Question: <URL> I am facing a problem when I try to develop an Android App that display the data from Firestore.
.
Can I know why it is not displaying the data on my RecyclerView and EventPage? I have rechecked everything, but I still can't find out why data doesn't show on EventPage.
EventPage.java
'''
public class EventPage extends AppCompatActivity {
private static final String TAG = "DashboardFragment";
private FirestoreRecyclerAdapter<EventModel, EventViewHolder> adapter;
private RecyclerView recyclerView;
@Override
protected void onCreate(Bundle savedInstanceState) {
super.onCreate(savedInstanceState);
setContentView(R.layout.activity_event_page);
//Set recyclerView
recyclerView = findViewById(R.id.recyclerEventCard);
recyclerView.setHasFixedSize(true);
recyclerView.setLayoutManager(new LinearLayoutManager(this));
recyclerView.setAdapter(adapter);
FirebaseFirestore db = FirebaseFirestore.getInstance();
CollectionReference cRef = db.collection("event");
Query query = db.collection("event").orderBy("ASC").limit(10);
FirestoreRecyclerOptions<EventModel> options = new FirestoreRecyclerOptions.Builder<EventModel>()
.setQuery(query, EventModel.class)
.build();
adapter = new FirestoreRecyclerAdapter<EventModel, EventViewHolder>(options) {
@Override
protected void onBindViewHolder(@NonNull EventViewHolder holder, int position, @NonNull EventModel model) {
holder.textViewEName.setText(model.getEName());
holder.textViewEDate.setText(model.getEDate());
holder.textViewEVenue.setText(model.getEVenue());
holder.textViewEDesc.setText(model.getEDesc());
}
@NonNull
@Override
public EventViewHolder onCreateViewHolder(@NonNull ViewGroup parent, int viewType) {
//Changes on XML file. Try it.
View v=LayoutInflater.from(parent.getContext()).inflate(R.layout.event_card_list, parent, false);
return new EventViewHolder(v);
}
};
adapter.startListening();
recyclerView.setAdapter(adapter);
}
}
'''
EventModel.java
'''
package com.example.myvolunteer;
public class EventModel {
private String EName;
private String EDate;
private String EVenue;
private String EDesc;
//Constructor
public EventModel(){}
public EventModel(String EName, String EDate, String EVenue, String EDesc){
this.EName = EName;
this.EDate = EDate;
this.EVenue = EVenue;
this.EDesc = EDesc;
}
public String getEName() {
return EName;
}
public void setEName(String EName) {
this.EName = EName;
}
public String getEDate() {
return EDate;
}
public void setEDate(String EDate) {
this.EDate = EDate;
}
public String getEVenue() {
return EVenue;
}
public void setEVenue(String EVenue) {
this.EVenue = EVenue;
}
public String getEDesc() {
return EDesc;
}
public void setEDesc(String EDesc) {
this.EDesc = EDesc;
}
}
'''
EventViewHolder.java
'''
package com.example.myvolunteer;
import android.view.View;
import android.widget.TextView;
import androidx.annotation.NonNull;
import androidx.recyclerview.widget.RecyclerView;
import org.jetbrains.annotations.NotNull;
class EventViewHolder extends RecyclerView.ViewHolder{
TextView textViewEName, textViewEVenue, textViewEDate, textViewEDesc;
public EventViewHolder(@NonNull @NotNull View itemView) {
super(itemView);
textViewEName = itemView.findViewById(R.id.textEventName);
textViewEDate = itemView.findViewById(R.id.textEventDate);
textViewEVenue = itemView.findViewById(R.id.textEventVenue);
textViewEDesc = itemView.findViewById(R.id.textEventDesc);
}
}
'''
activity_event_page.xml
'''
<?xml version="1.0" encoding="utf-8"?>
<androidx.constraintlayout.widget.ConstraintLayout xmlns:android="http://schemas.android.com/apk/res/android"
xmlns:app="http://schemas.android.com/apk/res-auto"
xmlns:tools="http://schemas.android.com/tools"
android:layout_width="match_parent"
android:layout_height="match_parent"
tools:context=".EventPage">
<androidx.recyclerview.widget.RecyclerView
android:id="@+id/recyclerEventCard"
android:layout_width="351dp"
android:layout_height="663dp"
app:layout_constraintBottom_toBottomOf="parent"
app:layout_constraintEnd_toEndOf="parent"
app:layout_constraintStart_toStartOf="parent"
app:layout_constraintTop_toTopOf="parent" />
</androidx.constraintlayout.widget.ConstraintLayout>
'''
event_card_list.xml
'''
<?xml version="1.0" encoding="utf-8"?>
<androidx.constraintlayout.widget.ConstraintLayout xmlns:android="http://schemas.android.com/apk/res/android"
xmlns:app="http://schemas.android.com/apk/res-auto"
xmlns:tools="http://schemas.android.com/tools"
android:layout_width="wrap_content"
android:orientation="vertical"
android:layout_height="wrap_content"
>
<androidx.cardview.widget.CardView
android:layout_width="match_parent"
android:layout_height="250dp"
app:cardBackgroundColor="#B7F1FE"
app:cardCornerRadius="10dp"
app:cardElevation="10dp">
<LinearLayout
android:layout_width="wrap_content"
android:layout_height="wrap_content"
android:orientation="horizontal">
<LinearLayout
android:layout_width="432dp"
android:layout_height="wrap_content"
android:layout_weight="1"
android:gravity="center"
android:orientation="vertical">
<TextView
android:id="@+id/textEventName"
android:layout_width="match_parent"
android:layout_height="wrap_content"
android:layout_marginLeft="5dp"
android:layout_marginTop="10dp"
android:text="Event Name"
android:textColor="@color/black"
android:textSize="25sp"
android:textStyle="bold" />
<TextView
android:id="@+id/textEventDate"
android:layout_width="match_parent"
android:layout_height="wrap_content"
android:layout_marginLeft="10dp"
android:layout_marginTop="5dp"
android:layout_marginRight="10dp"
android:layout_marginBottom="5dp"
android:text="Date"
android:textColor="@color/black"
android:textSize="20sp" />
<TextView
android:id="@+id/textEventVenue"
android:layout_width="match_parent"
android:layout_height="wrap_content"
android:layout_marginLeft="10dp"
android:layout_marginTop="5dp"
android:layout_marginRight="10dp"
android:layout_marginBottom="5dp"
android:text="Venue"
android:textColor="@color/black"
android:textSize="20sp" />
<TextView
android:id="@+id/textEventDesc"
android:layout_width="match_parent"
android:layout_height="30dp"
android:layout_marginLeft="10dp"
android:layout_marginTop="5dp"
android:layout_marginRight="10dp"
android:layout_marginBottom="5dp"
android:text="Description"
android:textColor="@color/black"
android:textSize="20sp" />
<androidx.constraintlayout.widget.ConstraintLayout
android:layout_width="match_parent"
android:layout_height="wrap_content"
android:layout_marginLeft="10dp"
android:layout_marginTop="5dp"
android:layout_marginRight="10dp"
android:layout_marginBottom="5dp">
<TextView
android:id="@+id/createText"
android:layout_width="wrap_content"
android:layout_height="30dp"
android:text="Created By: "
android:textColor="@color/black"
android:textSize="18sp"
app:layout_constraintBottom_toBottomOf="parent"
app:layout_constraintStart_toStartOf="parent"
app:layout_constraintTop_toTopOf="parent" />
<TextView
android:id="@+id/textEventCreatedBy"
android:layout_width="wrap_content"
android:layout_height="30dp"
android:layout_marginStart="8dp"
android:layout_marginLeft="8dp"
android:layout_marginTop="8dp"
android:text="Leader Name"
android:textColor="@color/black"
android:textSize="15sp"
app:layout_constraintStart_toEndOf="@+id/createText"
app:layout_constraintTop_toTopOf="parent" />
<Button
android:layout_width="wrap_content"
android:layout_height="match_parent"
android:backgroundTint="#adcae6"
android:text="More Info"
app:layout_constraintEnd_toEndOf="parent"
app:layout_constraintTop_toTopOf="parent"
android:textColor="@color/black">
</Button>
</androidx.constraintlayout.widget.ConstraintLayout>
</LinearLayout>
</LinearLayout>
</androidx.cardview.widget.CardView>
</androidx.constraintlayout.widget.ConstraintLayout>
'''
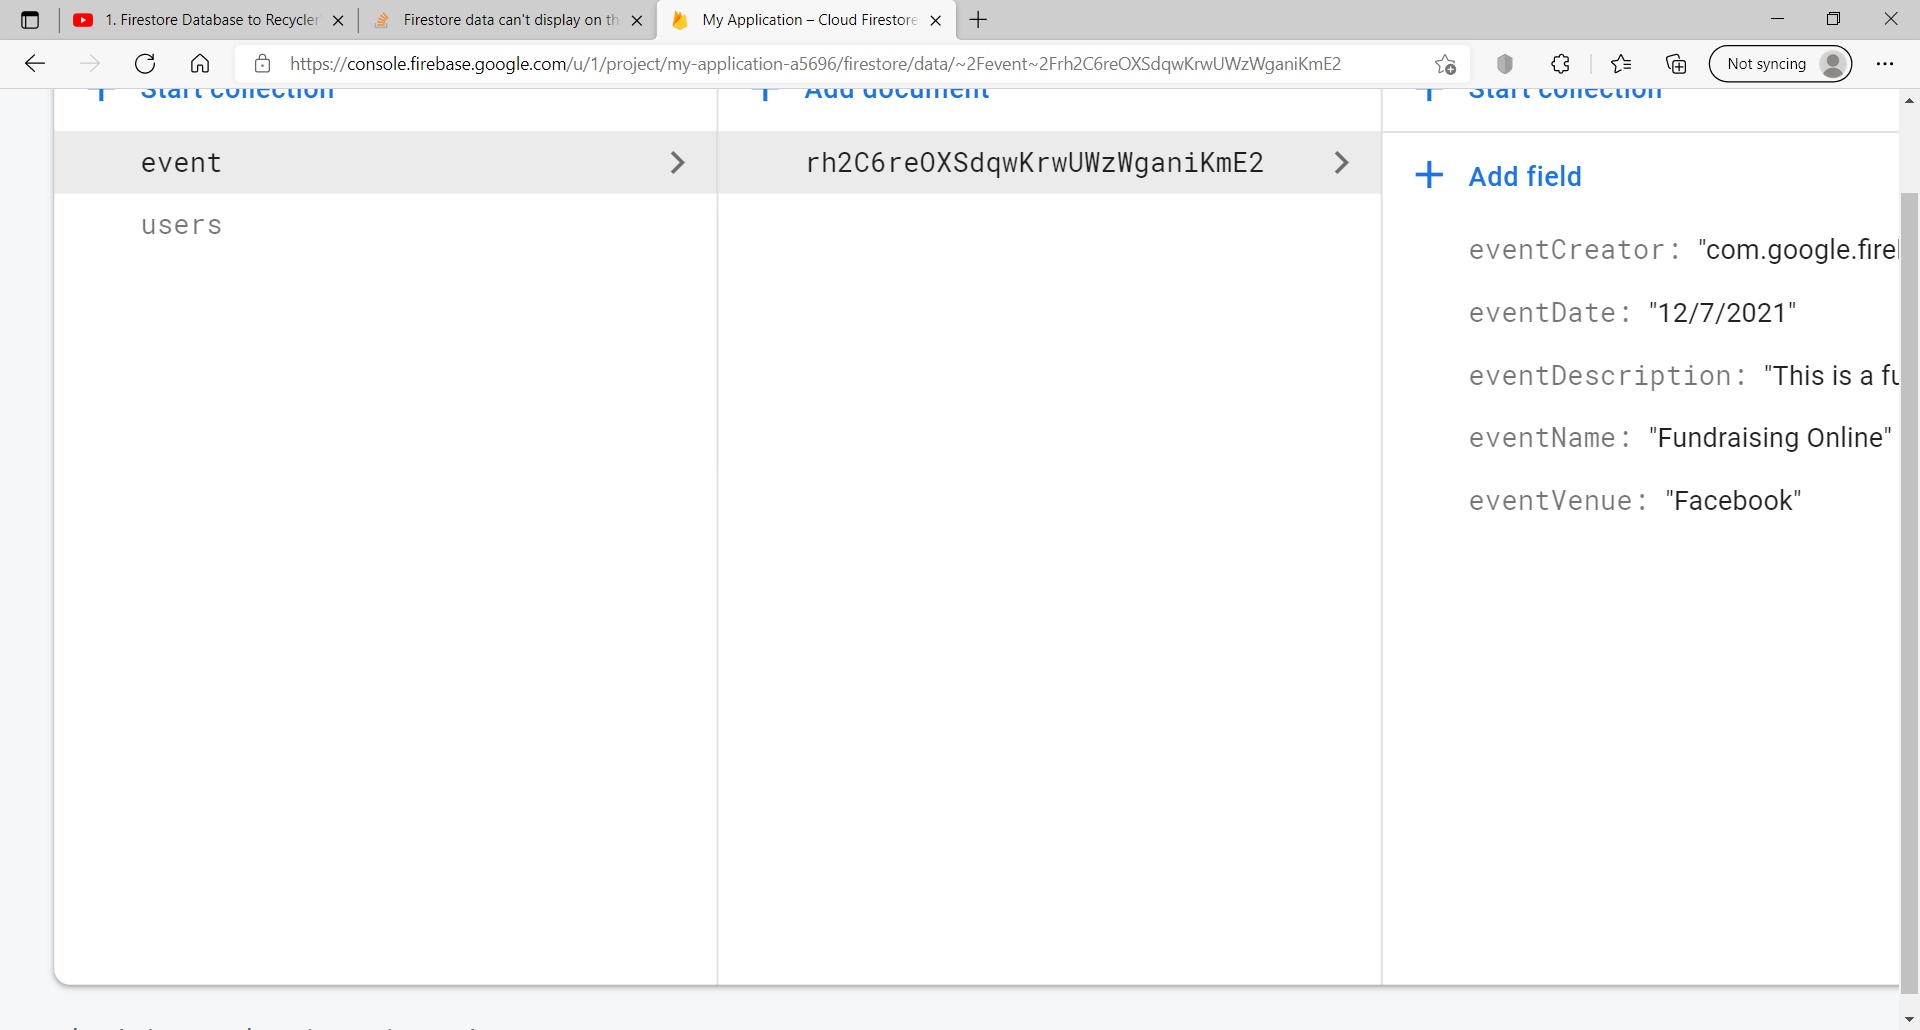
Answer: '''
private String eventName;
private String eventDate;
private String eventVenue;
private String eventDescription;
//Constructor
public EventModel(){}
public EventModel(String eventName, String eventDate, String eventVenue, String eventDescription){
this.eventName = eventName;
this.eventDate = eventDate;
this.eventVenue = eventVenue;
this.eventDescription = eventDescription;
}
public String geteventName() {
return eventName;
}
public void seteventName(String eventName) {
this.eventName = eventName;
}
public String geteventDate() {
return eventDate;
}
public void seteventDate(String eventDate) {
this.eventDate = eventDate;
}
public String geteventVenue() {
return eventVenue;
}
public void seteventVenue(String eventVenue) {
this.eventVenue = eventVenue;
}
public String geteventDescription() {
return eventDescription;
}
public void seteventDescription(String eventDescription) {
this.eventDescription = eventDescription;
}
'''